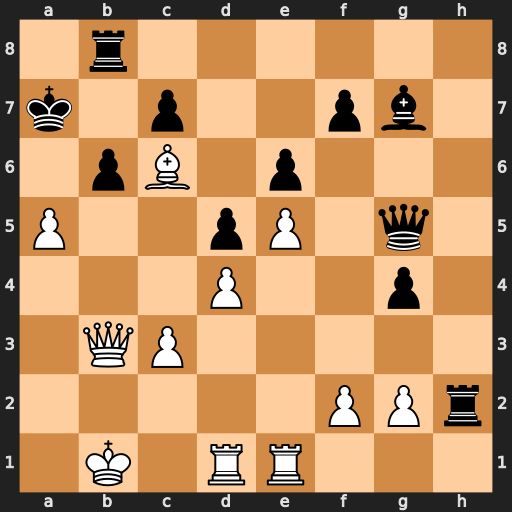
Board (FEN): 1r6/k1p2pb1/1pB1p3/P2pP1q1/3P2p1/1QP5/5PPr/1K1RR3
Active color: w
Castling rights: -
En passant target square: -
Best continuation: Qa3 b5 Qc5+